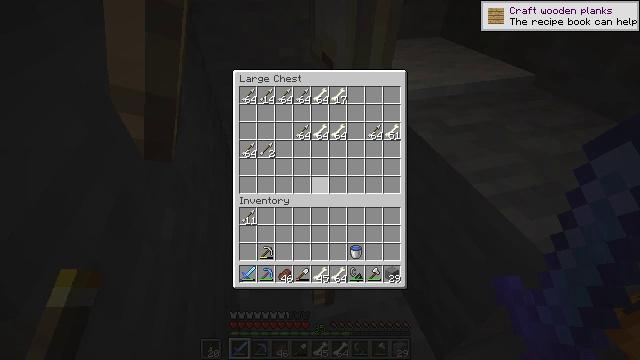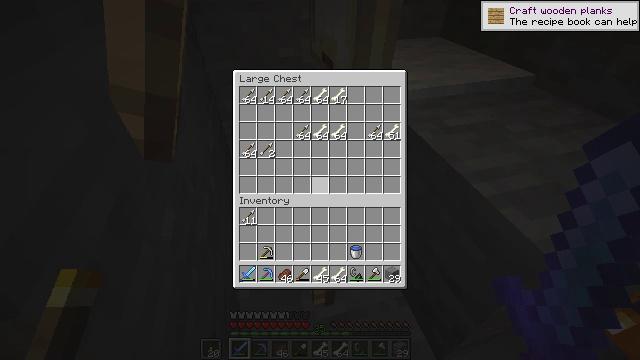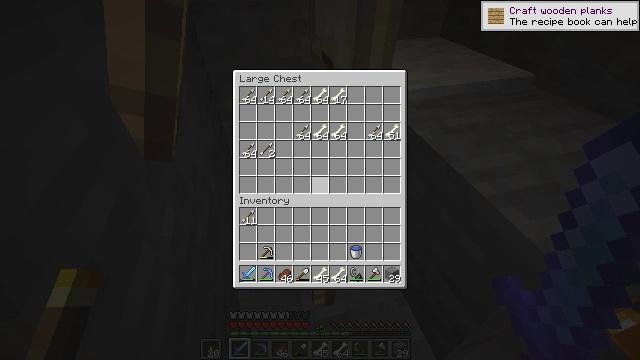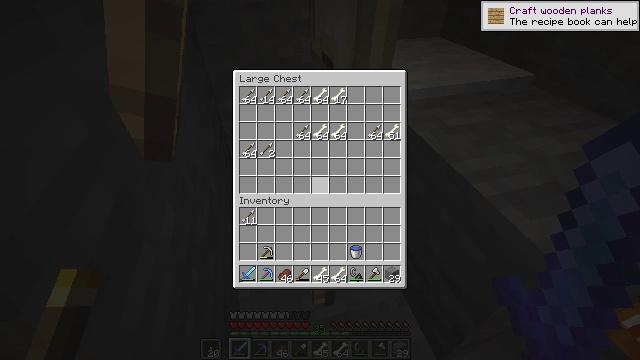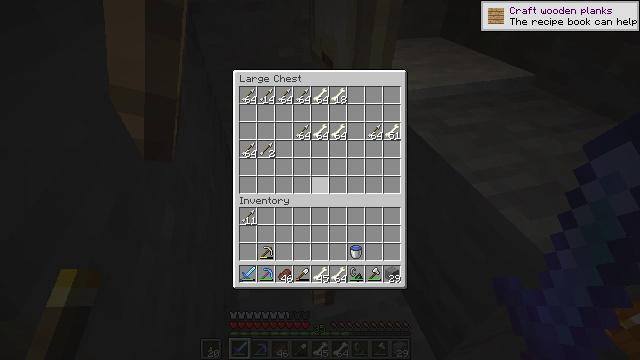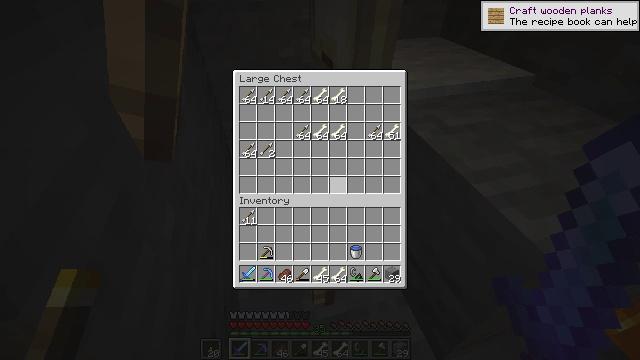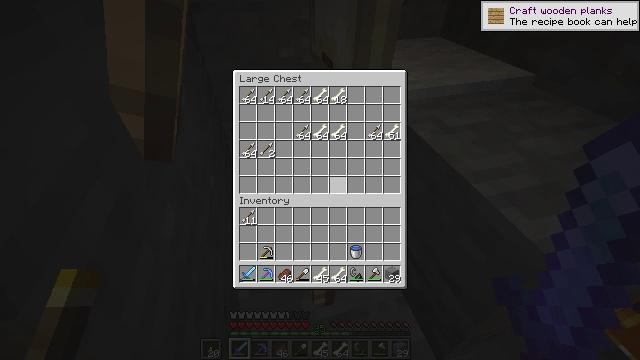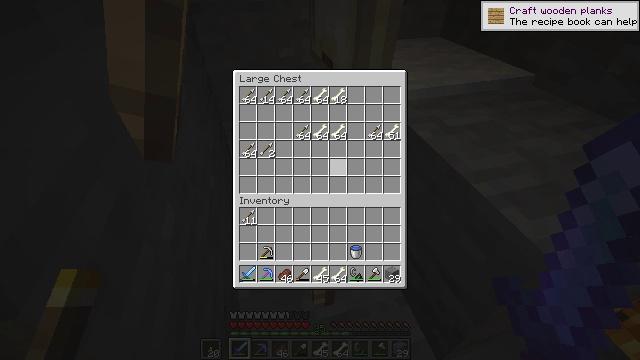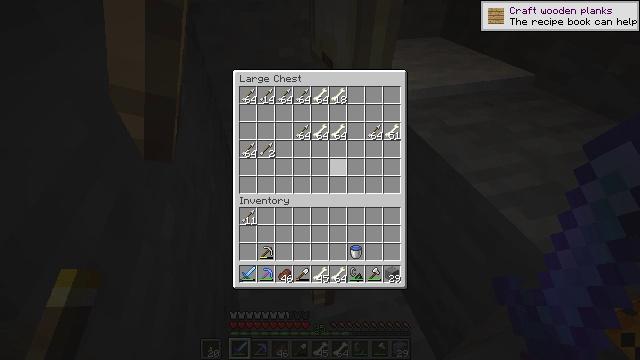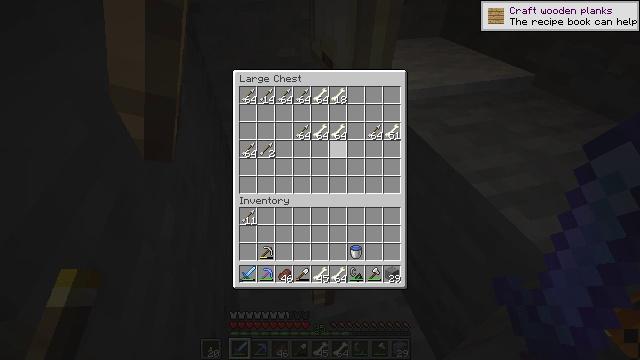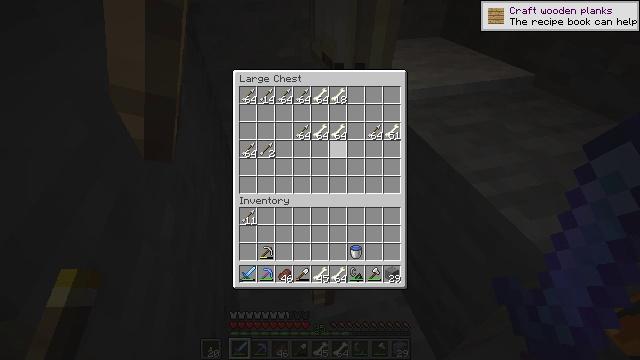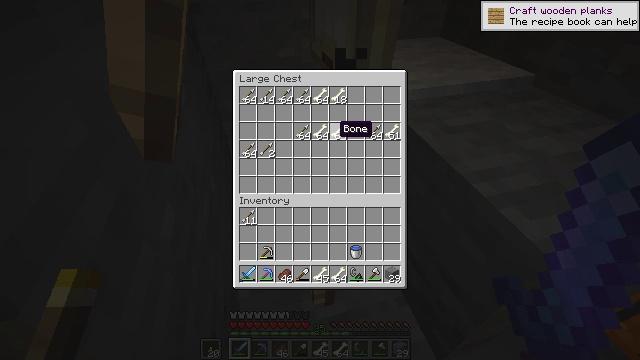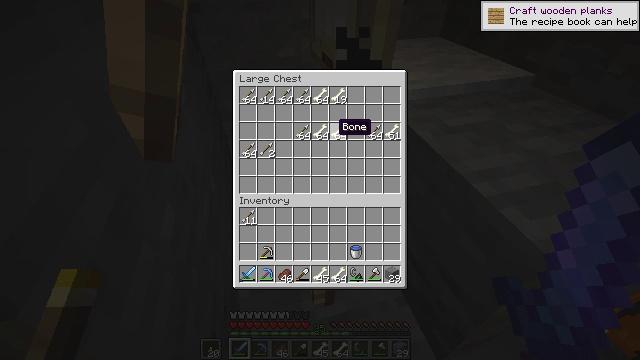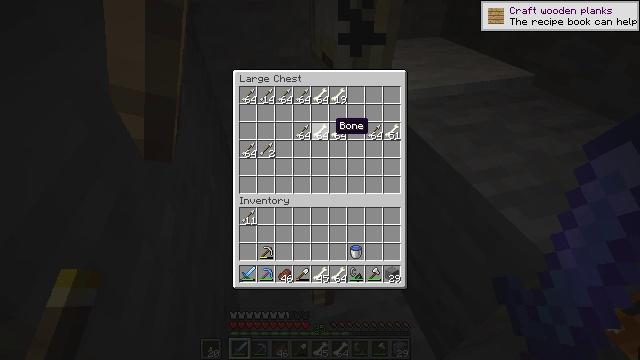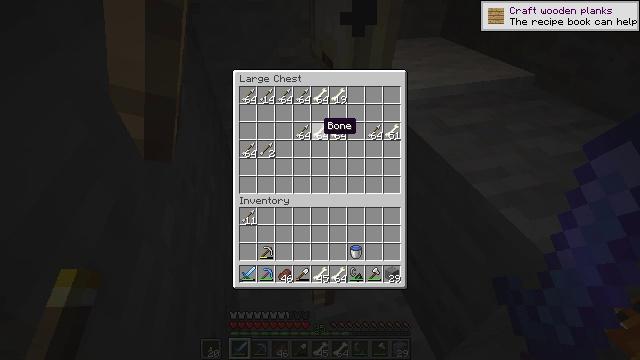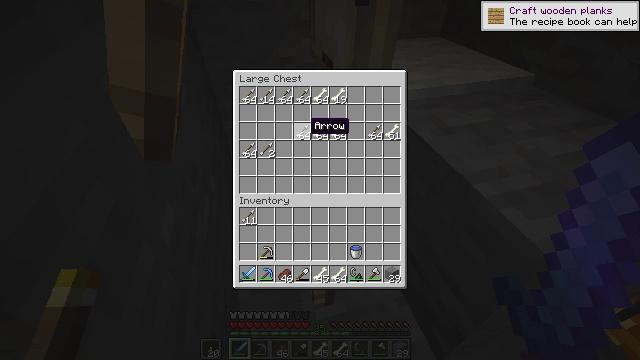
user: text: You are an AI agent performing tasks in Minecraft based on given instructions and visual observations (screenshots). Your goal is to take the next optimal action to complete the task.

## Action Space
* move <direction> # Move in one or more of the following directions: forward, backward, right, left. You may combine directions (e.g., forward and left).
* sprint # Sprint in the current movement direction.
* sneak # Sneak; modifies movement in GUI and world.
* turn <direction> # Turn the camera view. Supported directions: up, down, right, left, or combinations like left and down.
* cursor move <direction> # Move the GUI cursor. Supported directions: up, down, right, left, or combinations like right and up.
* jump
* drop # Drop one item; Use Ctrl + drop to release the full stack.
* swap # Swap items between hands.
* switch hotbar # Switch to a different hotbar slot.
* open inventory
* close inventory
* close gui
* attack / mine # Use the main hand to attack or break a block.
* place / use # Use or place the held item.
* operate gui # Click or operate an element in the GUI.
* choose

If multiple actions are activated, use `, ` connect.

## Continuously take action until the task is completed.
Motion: motion action
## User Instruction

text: Hunt the skeleton.
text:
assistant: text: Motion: no_op
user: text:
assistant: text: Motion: no_op
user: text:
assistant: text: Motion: no_op
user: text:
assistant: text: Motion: no_op
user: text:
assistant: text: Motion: no_op
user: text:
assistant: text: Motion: no_op
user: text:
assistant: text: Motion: no_op
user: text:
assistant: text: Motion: turn up
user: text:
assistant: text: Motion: turn up
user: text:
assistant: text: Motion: turn up
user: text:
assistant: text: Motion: no_op
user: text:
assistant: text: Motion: no_op
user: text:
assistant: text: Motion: no_op
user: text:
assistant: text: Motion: turn left
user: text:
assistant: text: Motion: turn left
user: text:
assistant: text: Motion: no_op
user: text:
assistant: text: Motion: no_op
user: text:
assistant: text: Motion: no_op
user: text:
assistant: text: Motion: turn right
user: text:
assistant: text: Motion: turn right
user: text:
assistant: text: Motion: turn right
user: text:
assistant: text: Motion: turn right
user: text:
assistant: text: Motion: no_op
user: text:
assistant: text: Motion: no_op
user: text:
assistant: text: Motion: no_op
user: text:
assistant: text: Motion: no_op
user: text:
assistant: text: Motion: no_op
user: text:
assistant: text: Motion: no_op
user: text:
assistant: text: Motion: no_op
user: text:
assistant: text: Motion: no_op